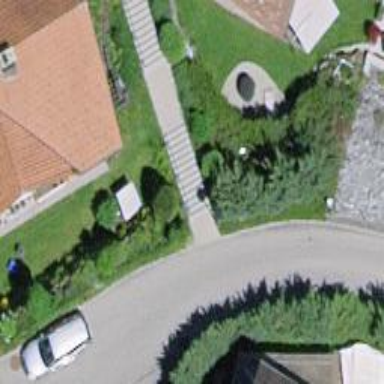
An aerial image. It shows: Set of steps on the road.